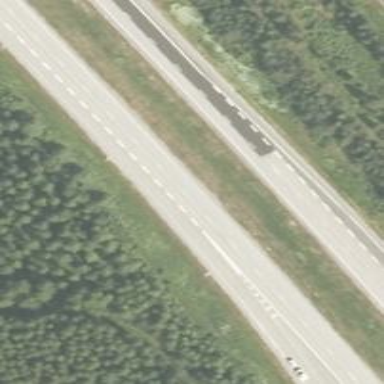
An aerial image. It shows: Asphalt motorway.